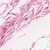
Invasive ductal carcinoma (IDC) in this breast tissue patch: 0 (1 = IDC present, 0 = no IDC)